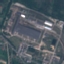
Land use / land cover: Industrial